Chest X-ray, AP view. Patient: 25 years old, sex M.
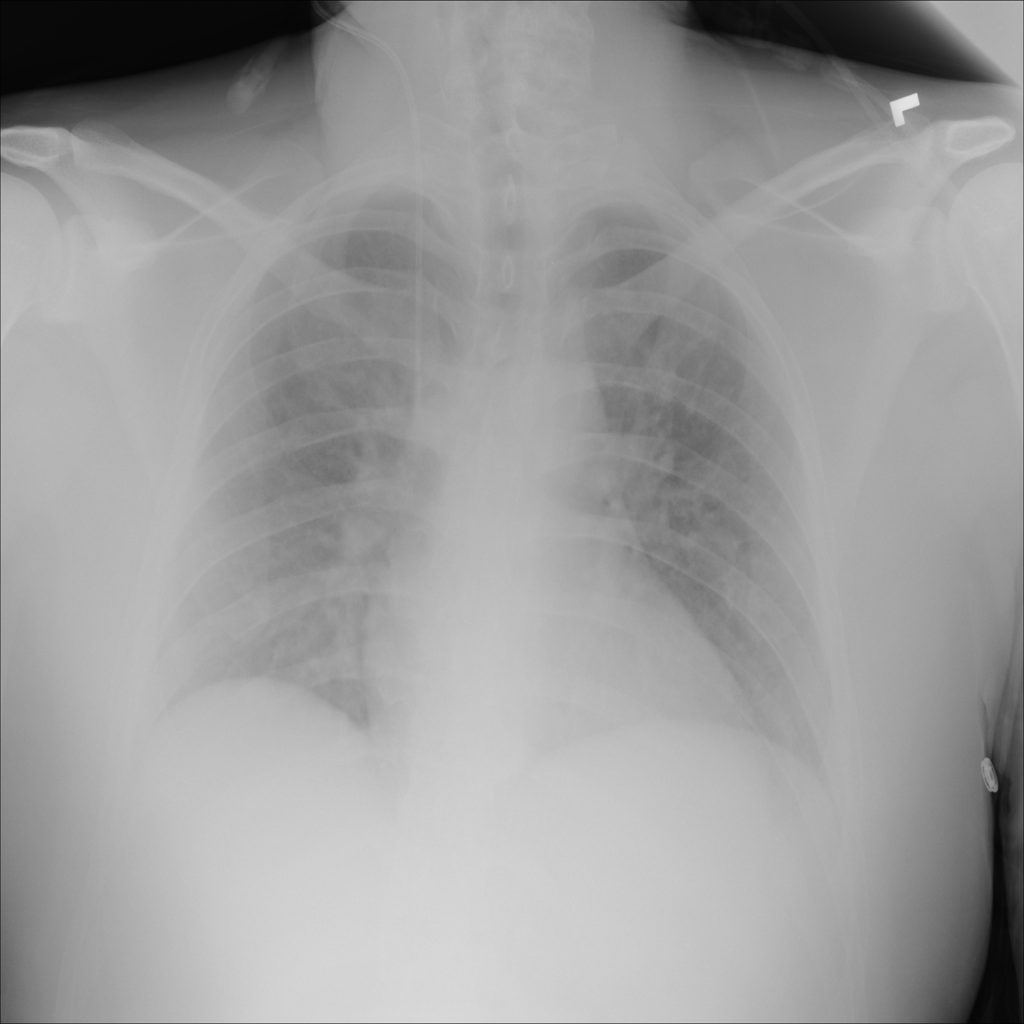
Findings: No Finding